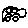
Label: car